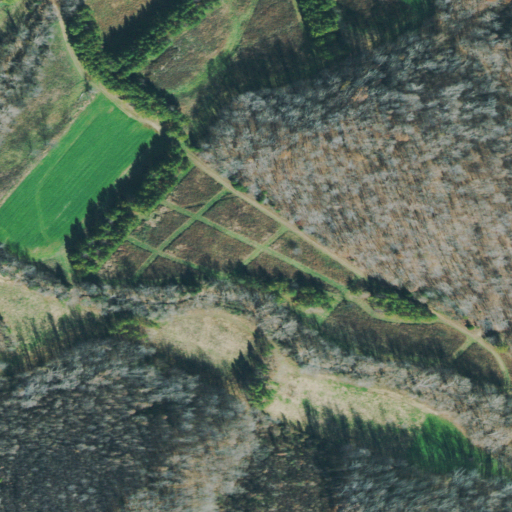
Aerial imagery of valley in Tennessee named Murrell Hollow containing deciduous forest, mixed forest, pasture, and shrub